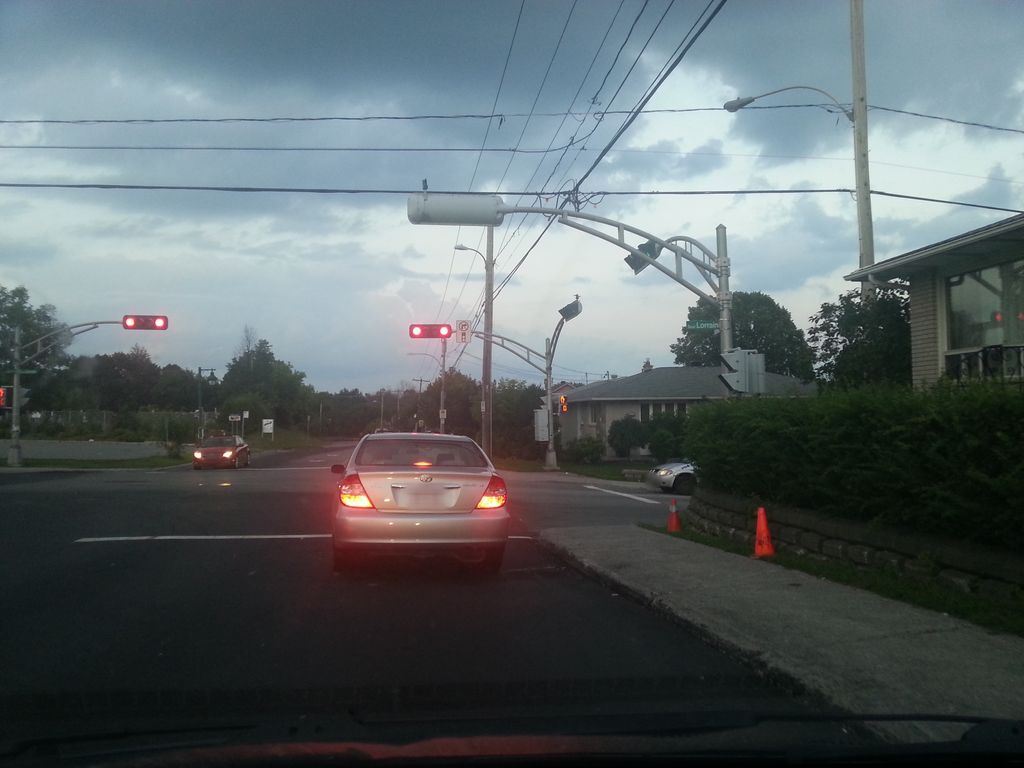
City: ottawa-gatineau